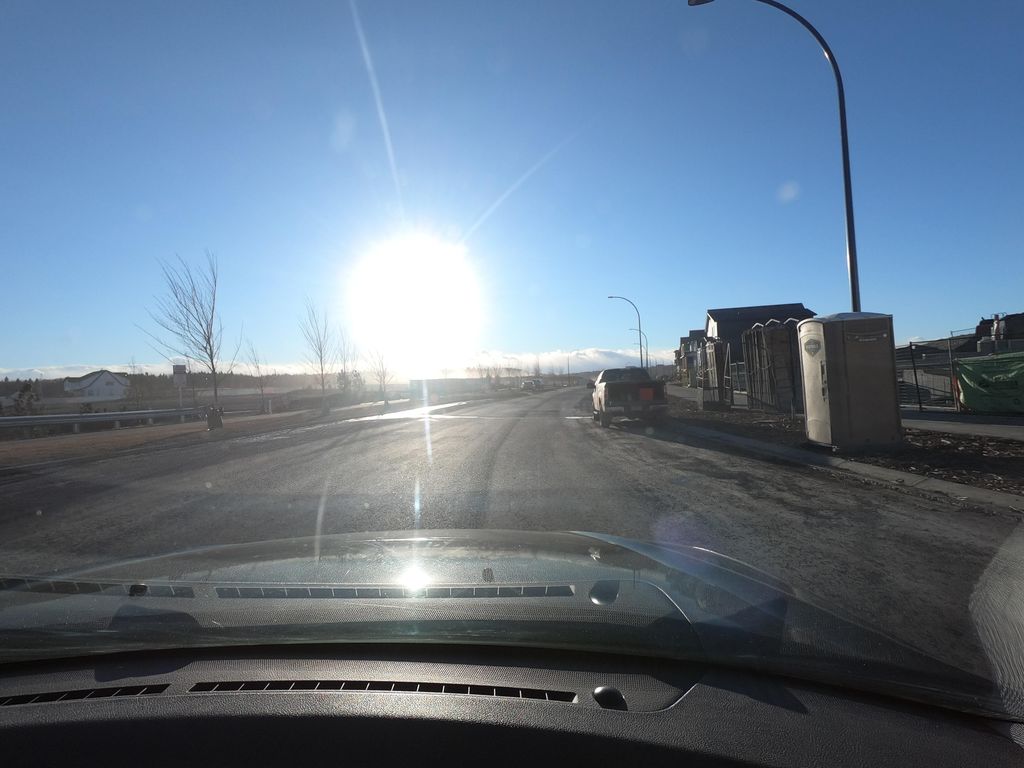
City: calgary